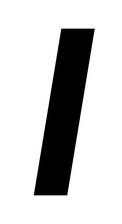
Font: Inter-Italic_Bold_Italic